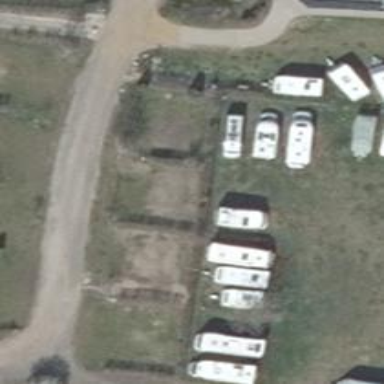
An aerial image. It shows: Camping pitch for tourists.